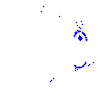
Particle: electron